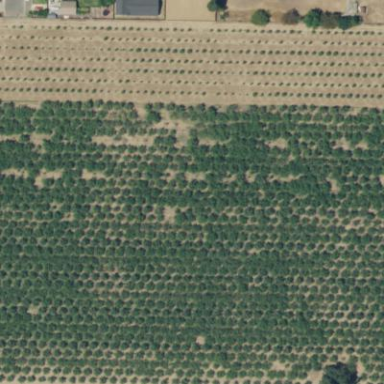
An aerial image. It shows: Orchard.